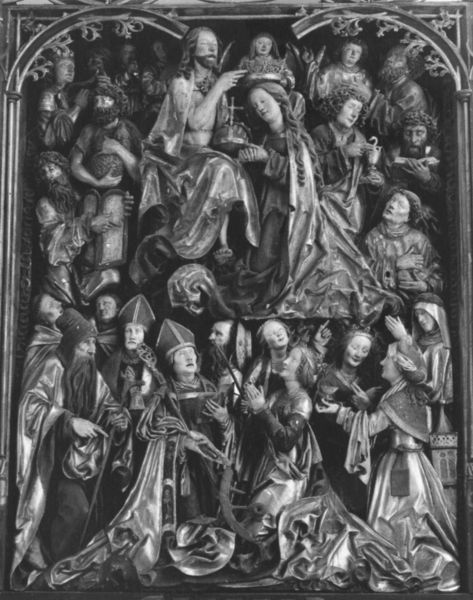
Titel: Maggmannshofer Altar mit Darstellung der Marienkrönung
Künstler: Daniel Mauch
Standort: Kempten, Marienkapelle (EU - D - Bayern)
Schlagwörter: holz, johannes, kirche, gewand, gold, gotik, krone, skulptur, relief, bischof, moses, kreuz, religion, altar, hochaltar, schnitzerei, christus, jesus, kreuzigung, krönung, bischöfe, mitra, heilige, maria, anbetung, marienkrönung, schnitzaltar, barbara, heilige barbara, katharina, reichsapfel, 10 gebote, hl katharina